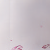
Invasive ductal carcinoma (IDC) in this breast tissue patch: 0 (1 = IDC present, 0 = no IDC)